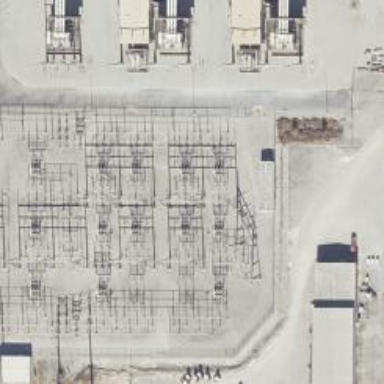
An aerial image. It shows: Switch for power supply.